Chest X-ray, PA view. Patient: 45 years old, sex F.
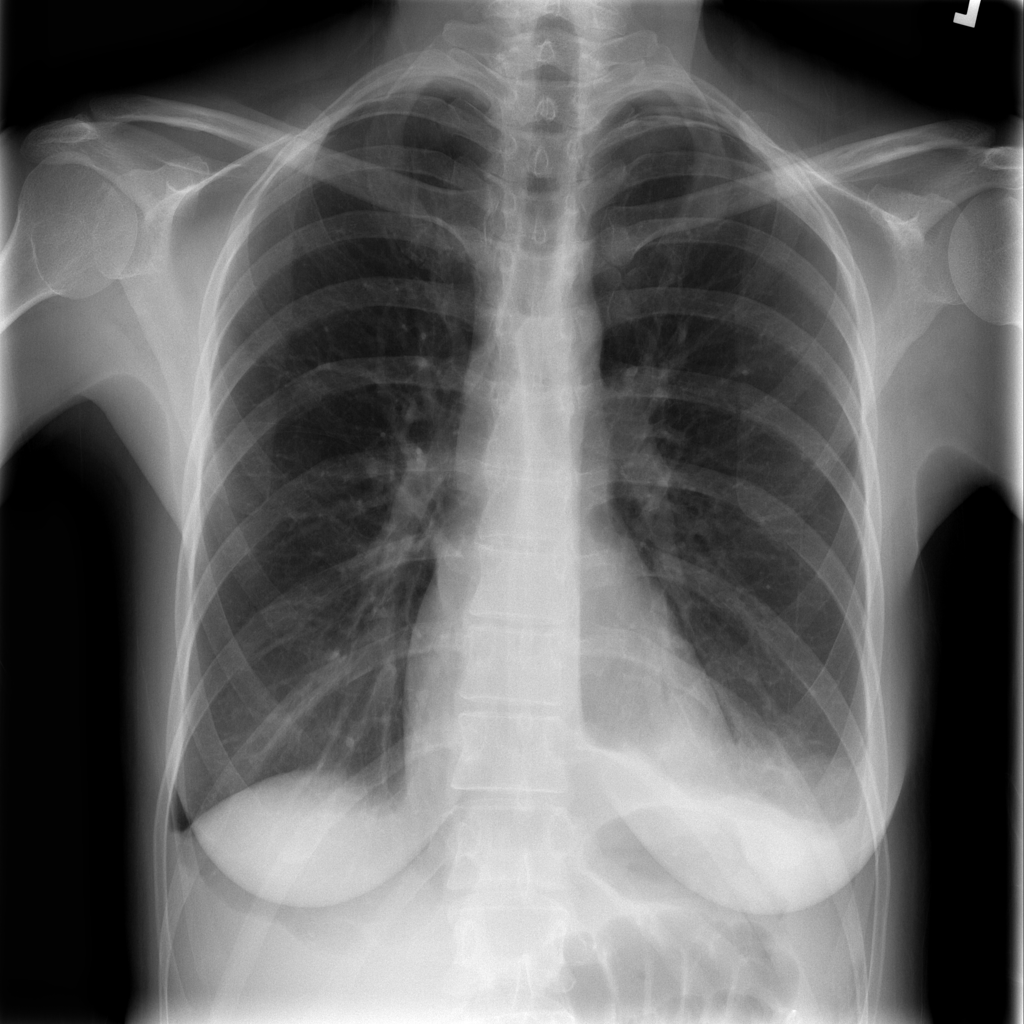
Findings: Atelectasis, Effusion, Pleural_Thickening, Pneumothorax